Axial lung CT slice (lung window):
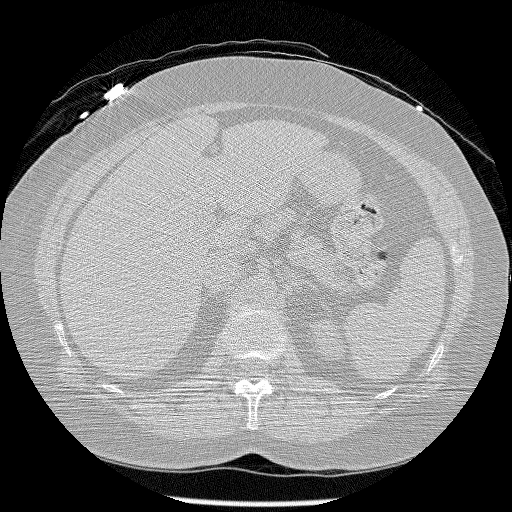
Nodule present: no